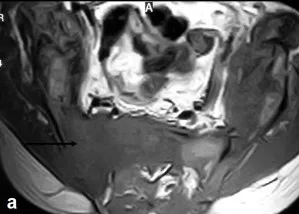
Magnetic resonance imaging (MRI) T1W (a) image shows a hypointense mass lesion involving the right iliac bone extending into the sacrum (arrow).
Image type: radiology (mri)